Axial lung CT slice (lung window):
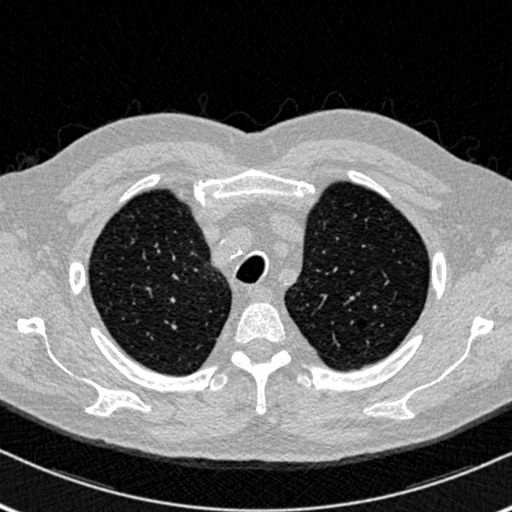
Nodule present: no